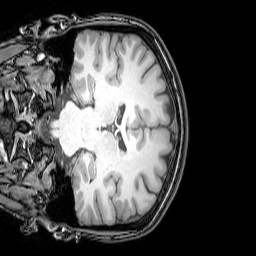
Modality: T1w
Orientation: coronal
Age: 22
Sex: female
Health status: healthy
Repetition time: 0.081 s
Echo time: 0.037 s